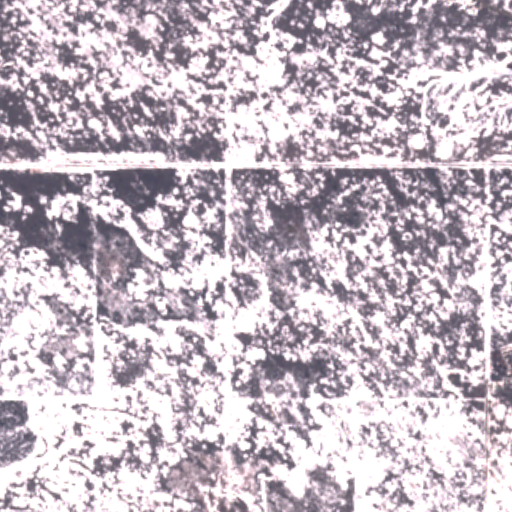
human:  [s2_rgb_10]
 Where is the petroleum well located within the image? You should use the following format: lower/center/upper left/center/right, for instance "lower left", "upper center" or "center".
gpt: The petroleum well is located in the lower right of the image.
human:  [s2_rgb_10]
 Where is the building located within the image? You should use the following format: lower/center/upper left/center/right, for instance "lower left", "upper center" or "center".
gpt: The building is located in the upper right of the image.
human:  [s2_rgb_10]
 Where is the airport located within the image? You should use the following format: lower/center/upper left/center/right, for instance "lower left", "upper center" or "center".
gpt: There is no airport in the image.